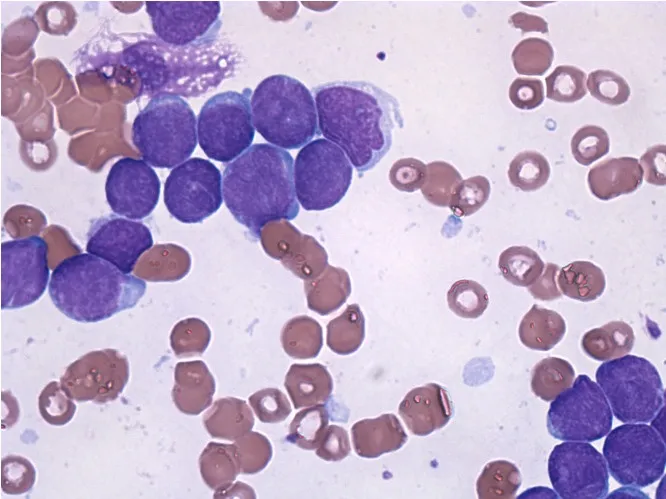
Morphological analysis of the bone marrow aspirate shows rich cellularity, more than 90% of which is replaced by blastic elements with a probably lymphoid habitus and a high nucleus/cytoplasm ratio.
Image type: pathology (giemsa)